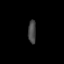
Tissue: prostate
Cell type: Epithelial cells
Senescence score: 0.3253
Nuclear area (px): 181
Mean DAPI intensity: 71.05